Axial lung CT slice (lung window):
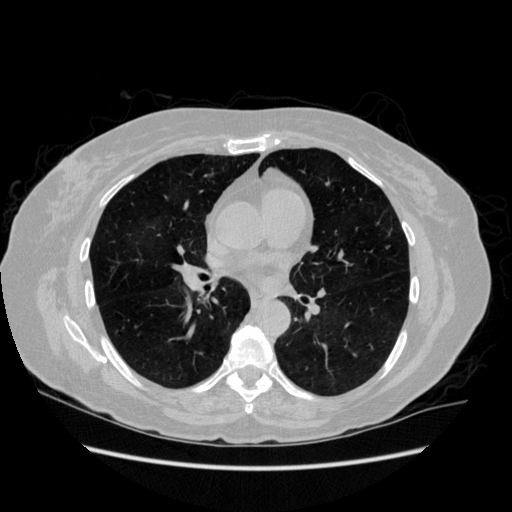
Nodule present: no